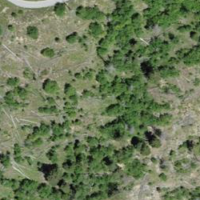
EUNIS habitat code: 43
Species observed at this site:
Proserpinus proserpina
Perizoma albulata